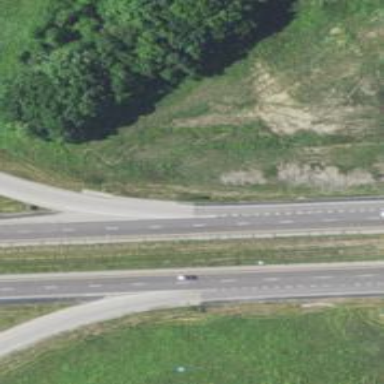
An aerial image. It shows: Motorway junction.